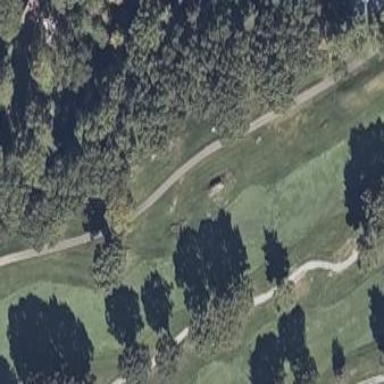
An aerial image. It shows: Golf fairway surrounded by grass.